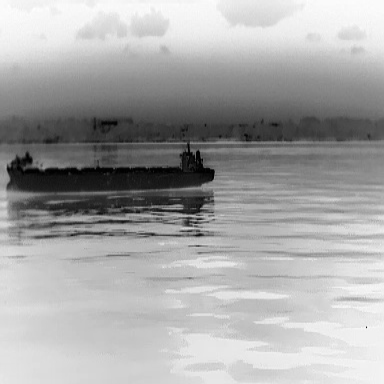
There is a liner in the infrared image.